Interaction volume radius: 5 \u00c5
Interaction volume height: 10 \u00c5
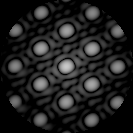
Disorder parameter: 0.02533